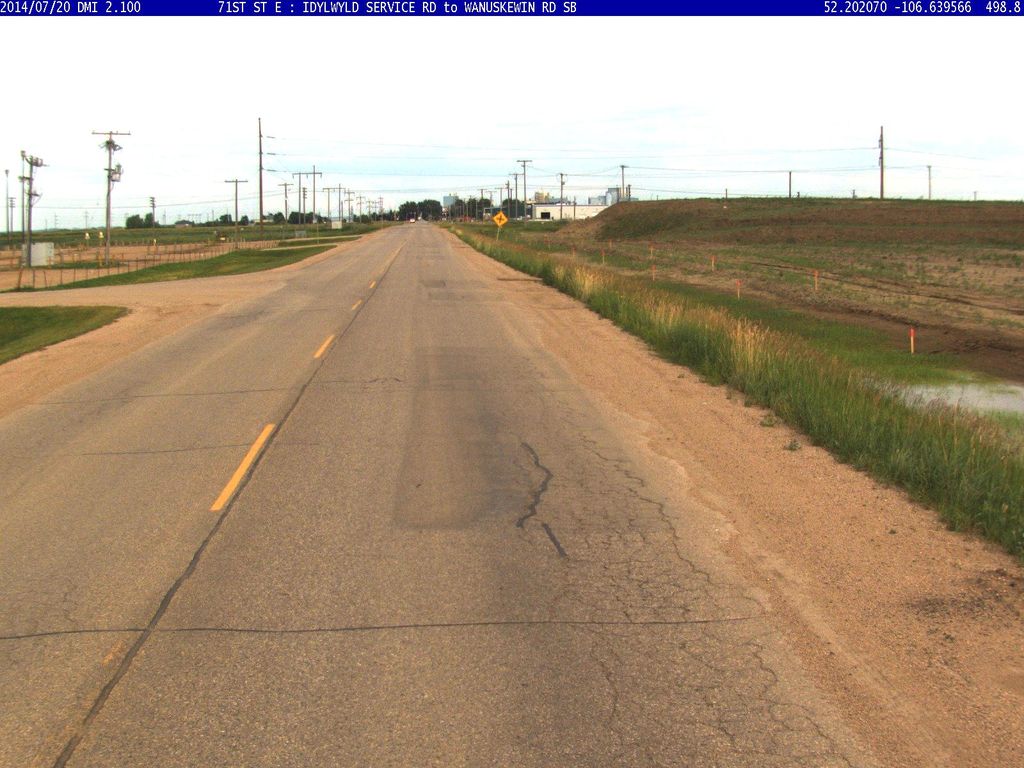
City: saskatoon